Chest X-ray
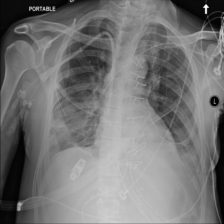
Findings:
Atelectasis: positive
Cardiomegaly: negative
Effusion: negative
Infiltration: positive
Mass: negative
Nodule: negative
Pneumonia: negative
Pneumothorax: negative
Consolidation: negative
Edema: negative
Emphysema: negative
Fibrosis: negative
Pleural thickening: negative
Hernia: negative